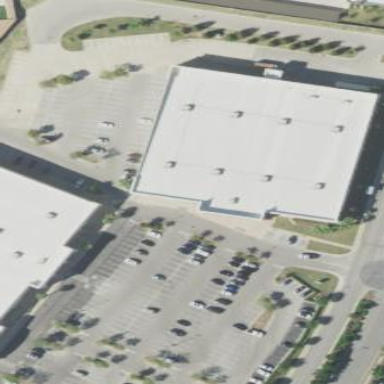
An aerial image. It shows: Retail building.